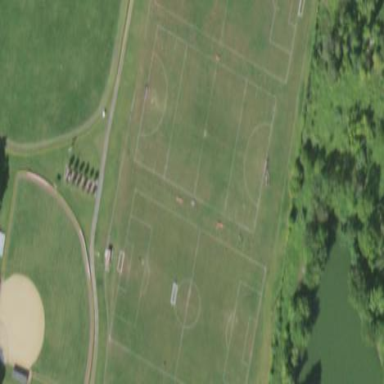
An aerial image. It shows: Soccer pitch designated for leisure and sports activities.